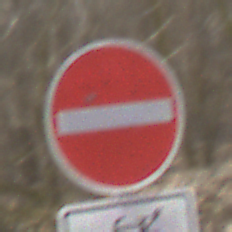
Verkehrszeichen: VerbotDerEinfahrt
Zusatzzeichen unten: EinspurigeFahrzeugeFrei4
Umgebung: Outdoor, Nature
Tageszeit: MorningAfternoon
Wetter: Clear
Licht: Natural
Jahreszeit: Winter
Kontrast: HighContrast